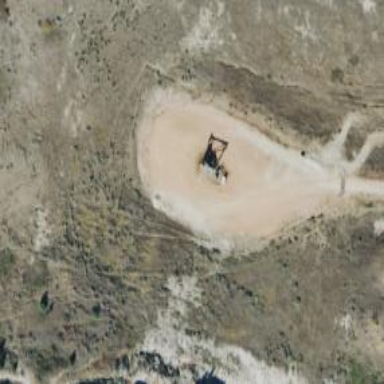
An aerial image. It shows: Petroleum well that is man-made.